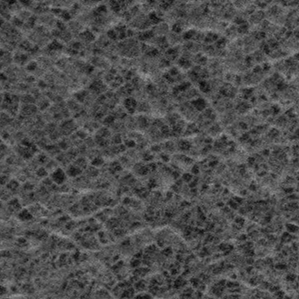
Label: frost